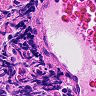
Metastatic tissue present: no